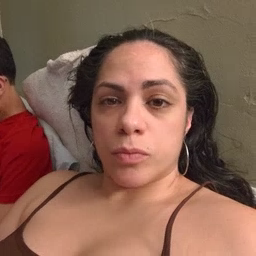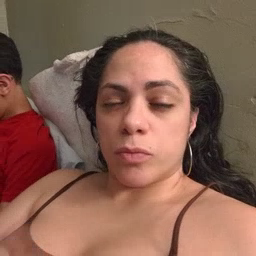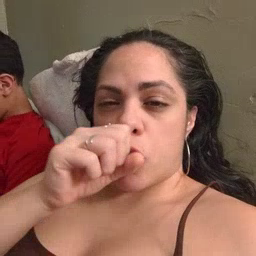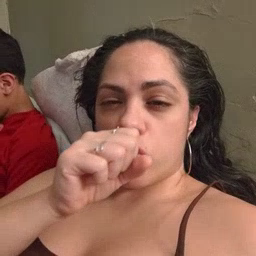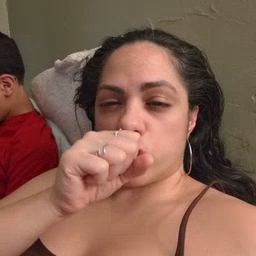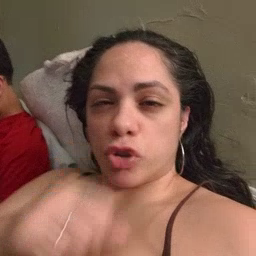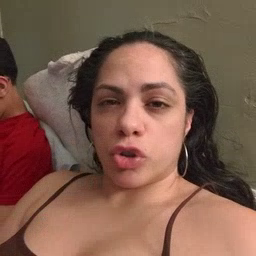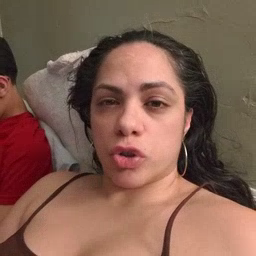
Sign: orange